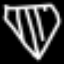
Label: diamond